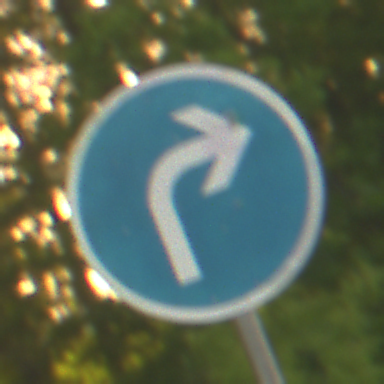
Verkehrszeichen: VorgeschriebeneFahrtrichtungRechts
Umgebung: Outdoor, RoadRail
Tageszeit: SunriseSunset
Wetter: Clear
Licht: Natural
Jahreszeit: NotSpecified
Kontrast: LowContrast